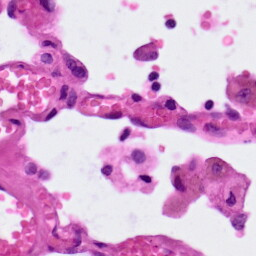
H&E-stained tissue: Lung